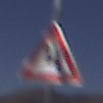
Verkehrszeichen: DoppelkurveZunaechstLinks
Umgebung: Outdoor, Nature
Tageszeit: Midday
Wetter: Clear
Licht: Natural
Jahreszeit: NotSpecified
Kontrast: HighContrast